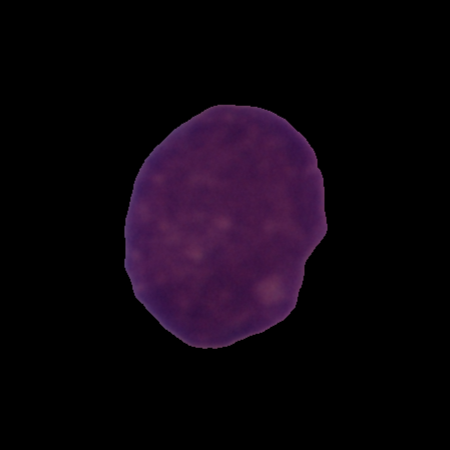
Label: cancer